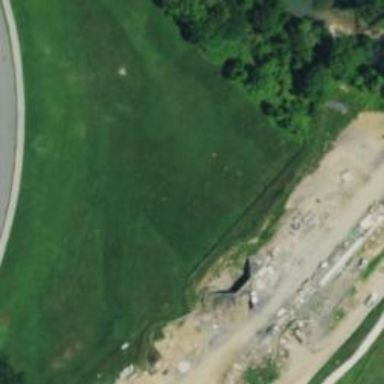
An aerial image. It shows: Disc golf tee.